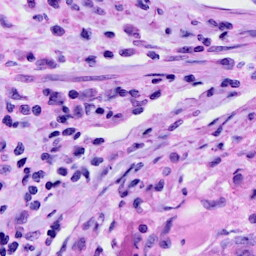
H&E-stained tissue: Cervix